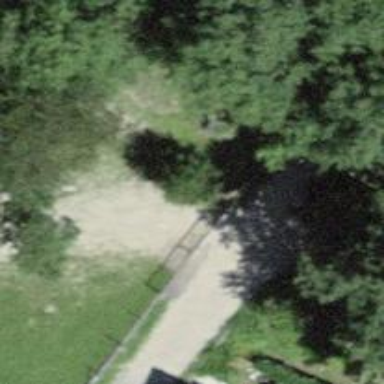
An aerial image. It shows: Gate.